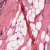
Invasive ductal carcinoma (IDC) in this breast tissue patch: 1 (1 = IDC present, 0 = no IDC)